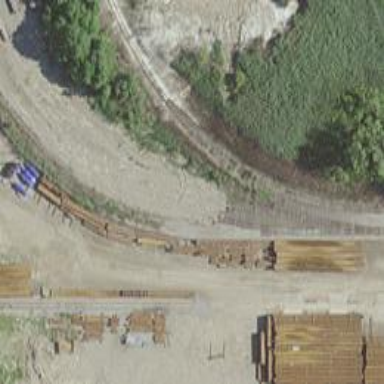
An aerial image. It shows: Disused railway spur.